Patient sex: F
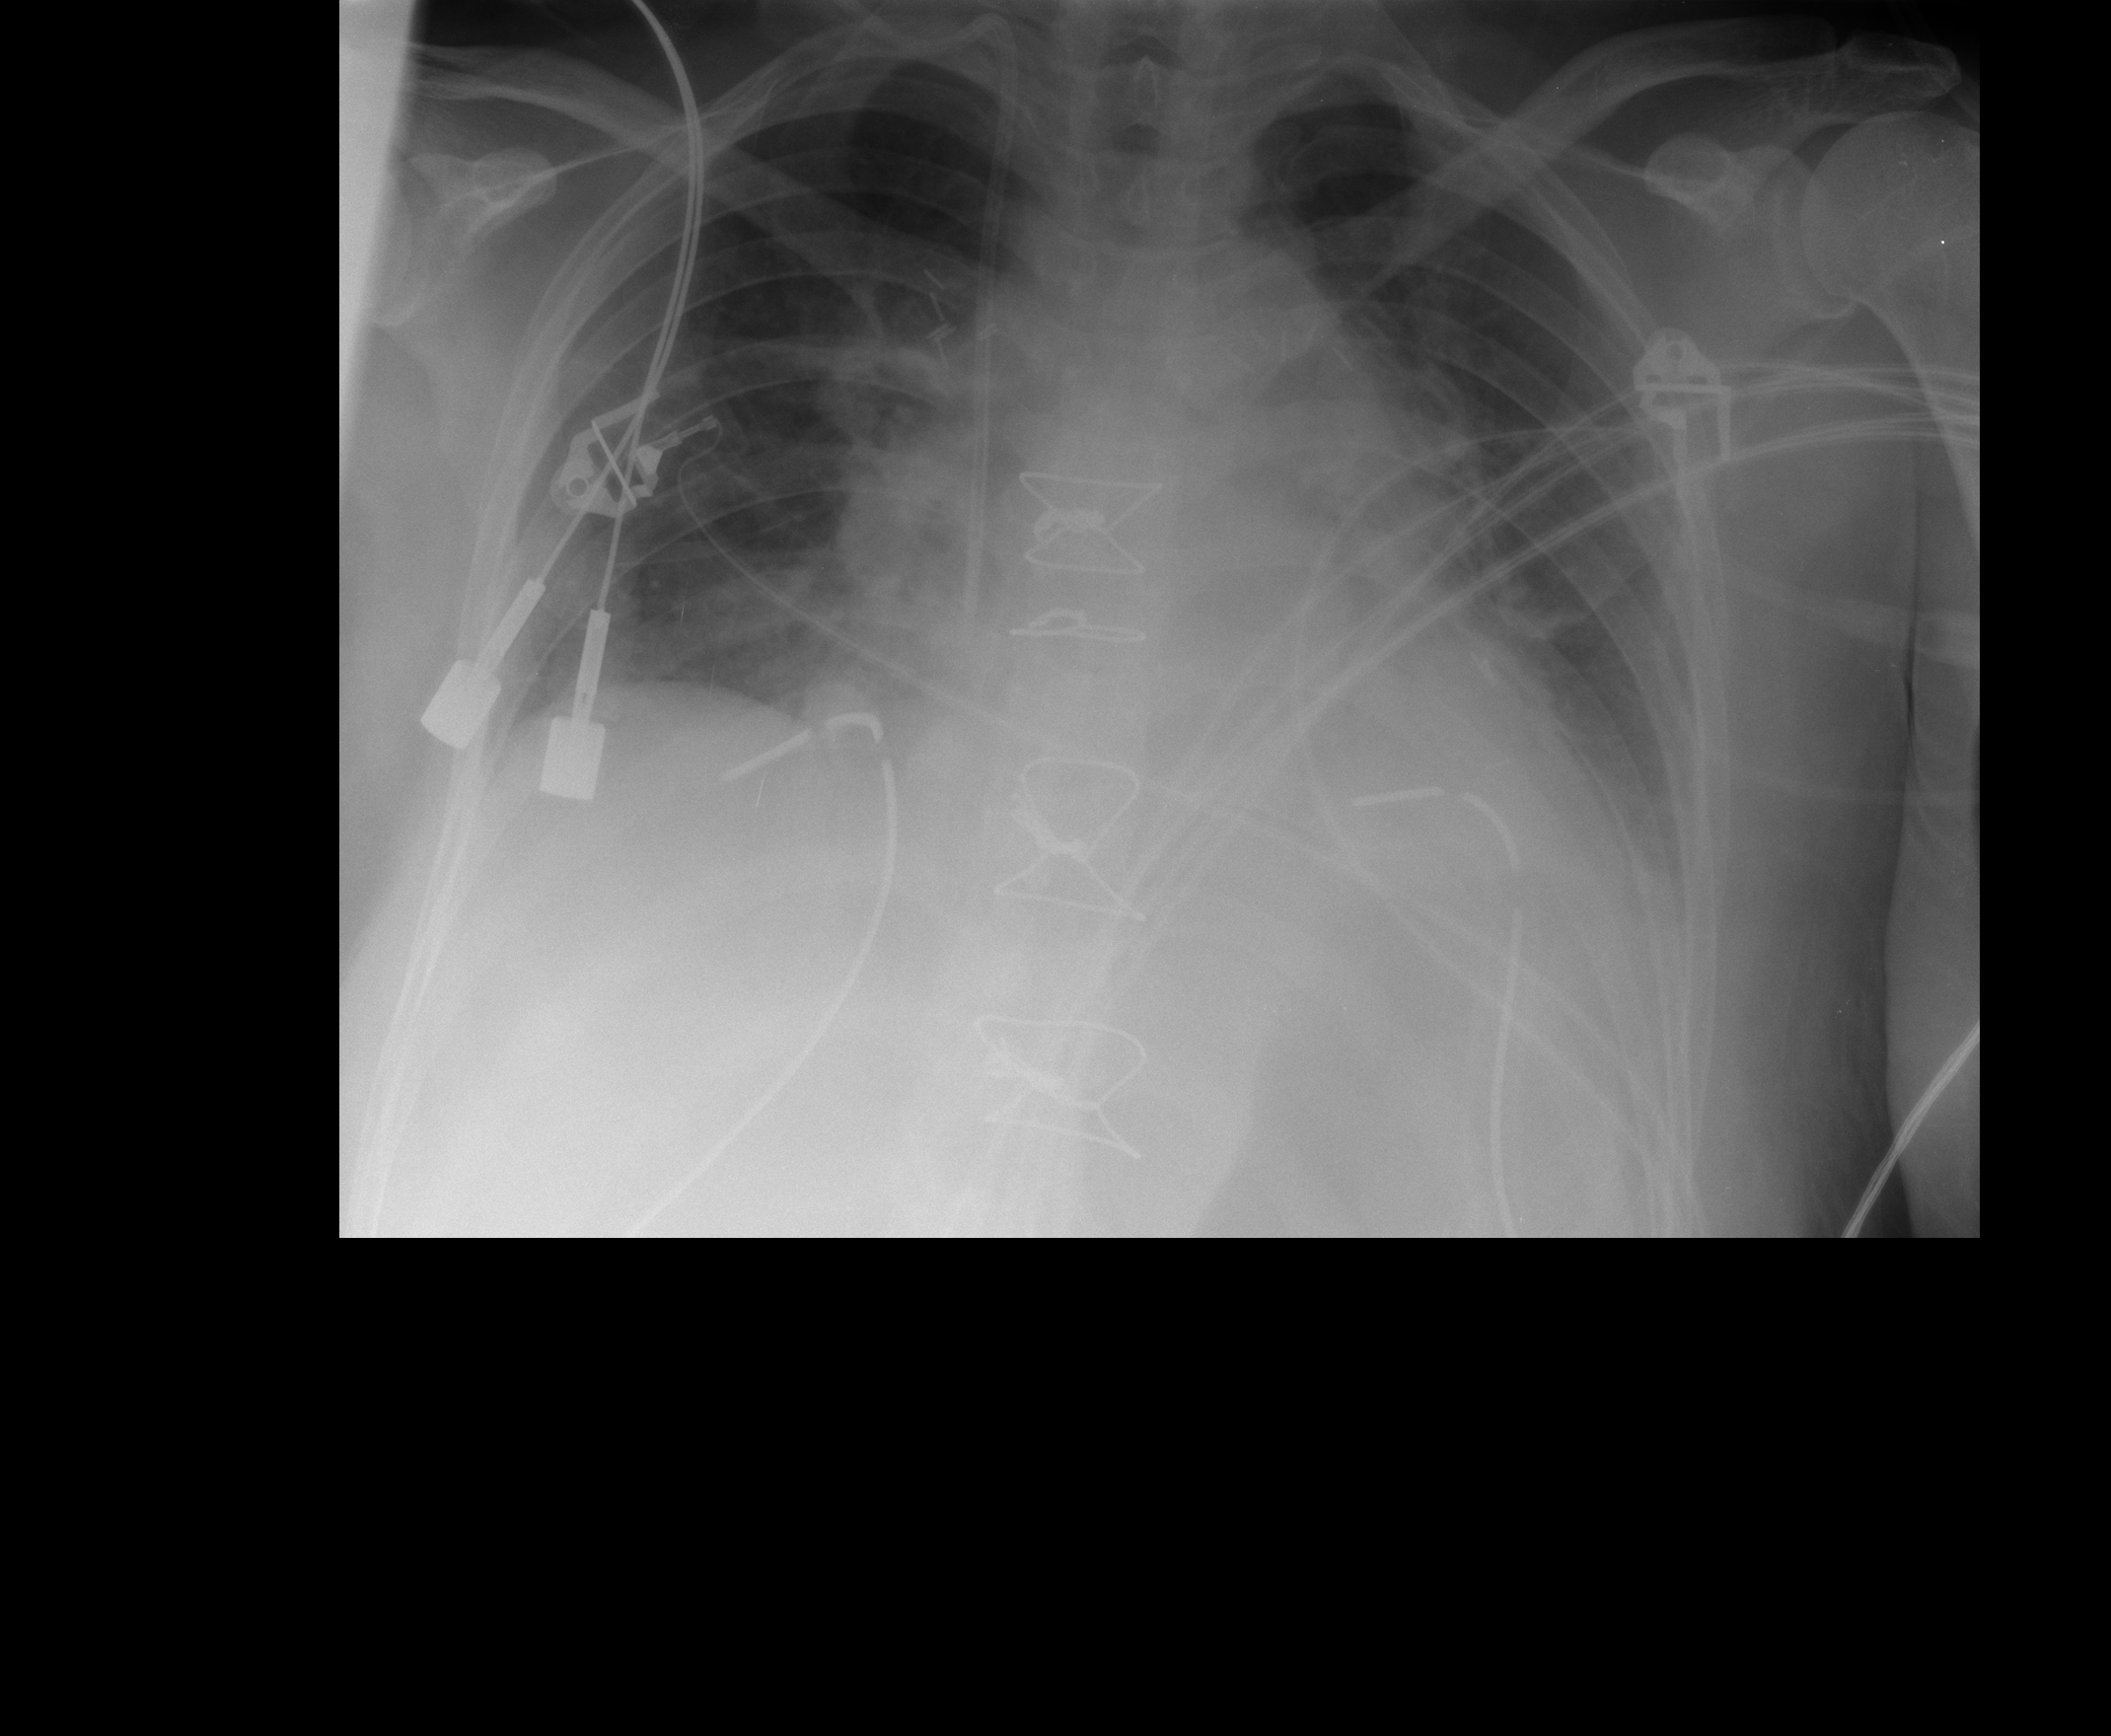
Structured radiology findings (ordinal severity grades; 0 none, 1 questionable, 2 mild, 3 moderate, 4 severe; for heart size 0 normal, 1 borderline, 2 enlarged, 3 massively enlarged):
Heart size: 2
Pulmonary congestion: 2
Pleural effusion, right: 1
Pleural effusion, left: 2
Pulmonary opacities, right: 0
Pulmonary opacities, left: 0
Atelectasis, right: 2
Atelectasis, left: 2